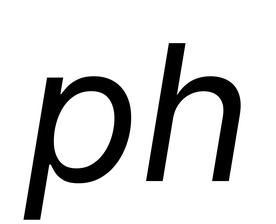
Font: Inter-Italic_Italic